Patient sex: F
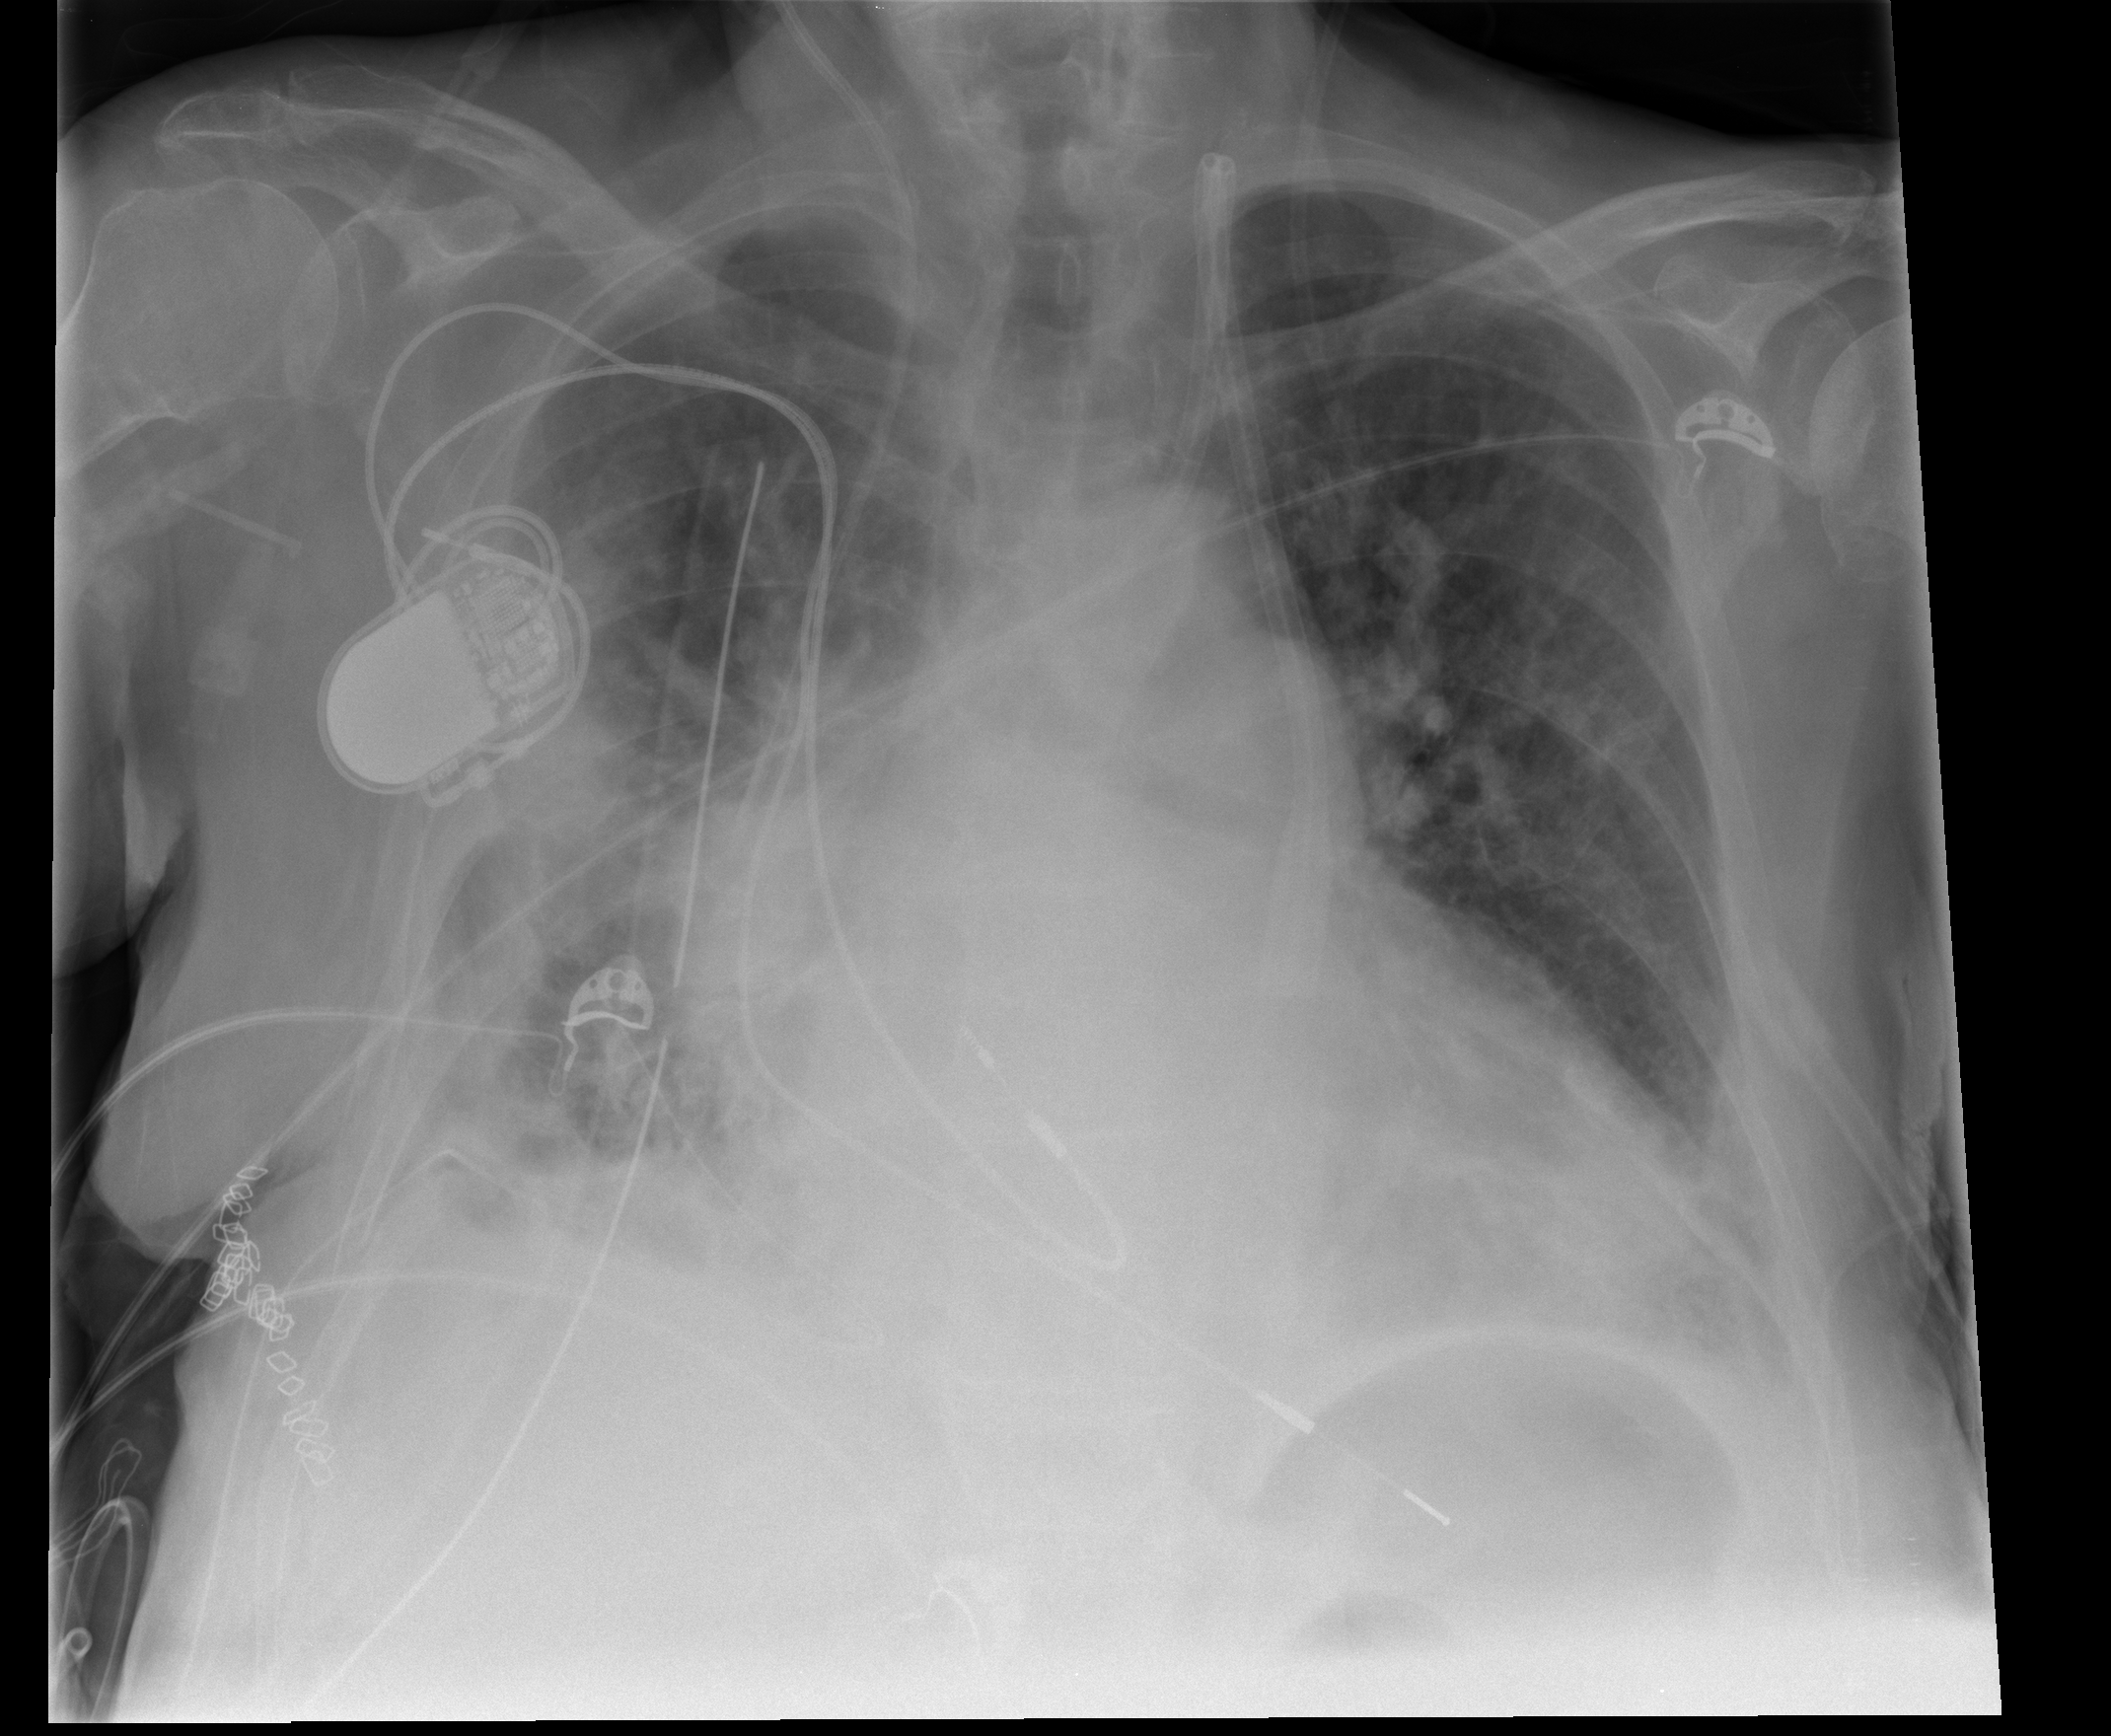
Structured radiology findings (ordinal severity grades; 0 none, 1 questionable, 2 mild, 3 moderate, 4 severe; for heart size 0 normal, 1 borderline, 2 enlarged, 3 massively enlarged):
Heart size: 2
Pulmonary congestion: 3
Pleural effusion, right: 2
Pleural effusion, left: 2
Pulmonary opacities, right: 3
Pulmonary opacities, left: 2
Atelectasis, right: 3
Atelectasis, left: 3